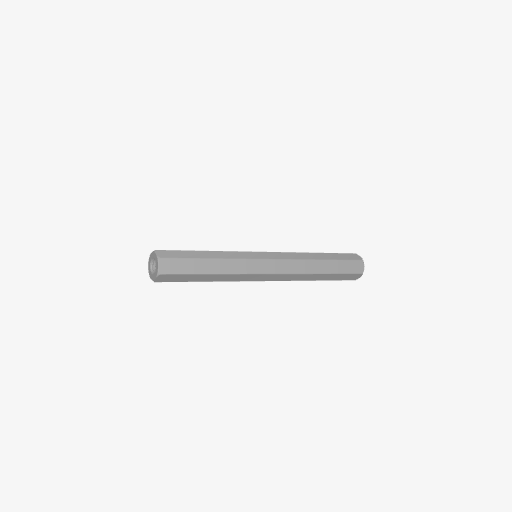
Part: Standoff8RID64